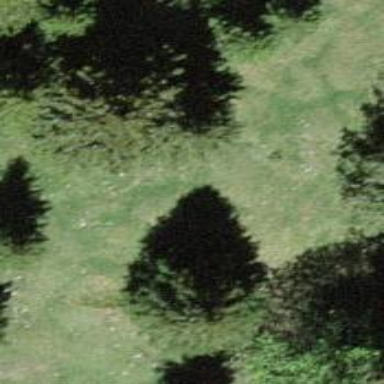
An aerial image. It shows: Needle-leaved tree in natural setting.